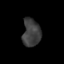
Tissue: skin
Cell type: Epithelial cells
Senescence score: 0.2715
Nuclear area (px): 487
Mean DAPI intensity: 61.893